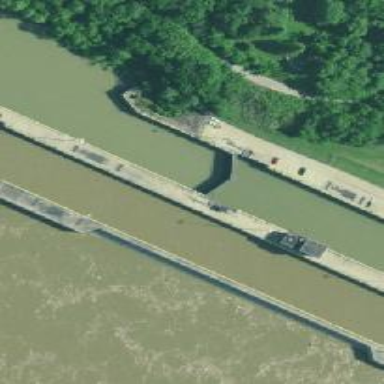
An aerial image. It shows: Lock gate on waterway.